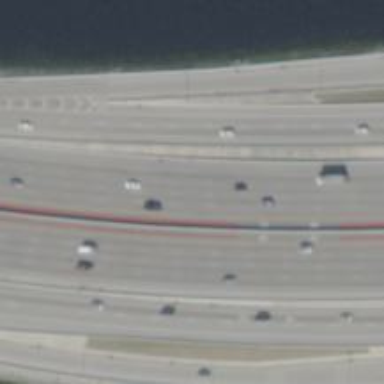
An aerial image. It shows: Asphalt motorway.